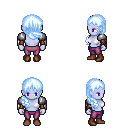
a pixel art fantasy rpg character, female body template, dark elf, purple skin, steel arm armor, magenta pants, white cyan right-swept hairstyle, cloth bracers, brown shoes, four views (front, back, left, right), 2x2 character sprite sheet, small pixel art, hard edges, no anti-aliasing